Aerial crown-view tile of a tropical tree (Barro Colorado Island, Panama), acquired 20240611:
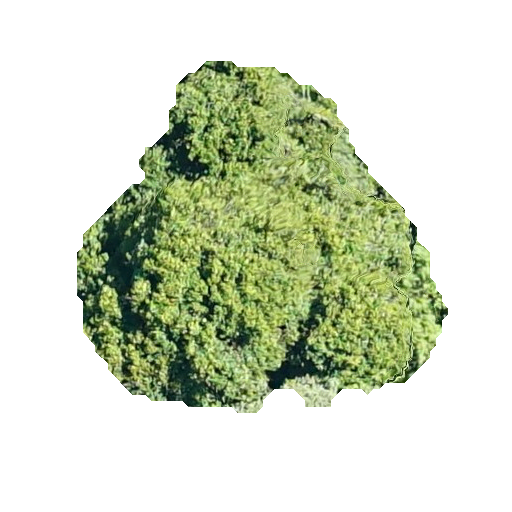
Species: Prioria copaifera
GBIF accepted scientific name: Prioria copaifera
Crown area: 140.301 m²